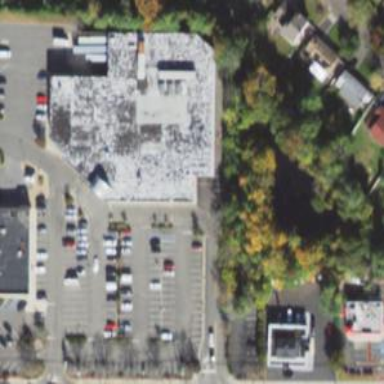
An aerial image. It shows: Supermarket.